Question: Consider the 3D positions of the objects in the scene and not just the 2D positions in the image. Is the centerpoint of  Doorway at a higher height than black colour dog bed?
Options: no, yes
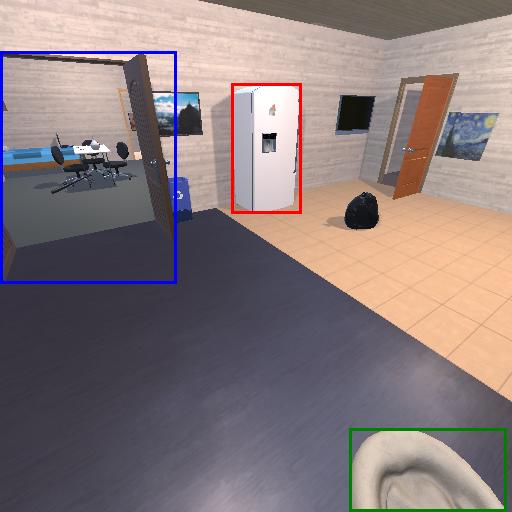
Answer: no